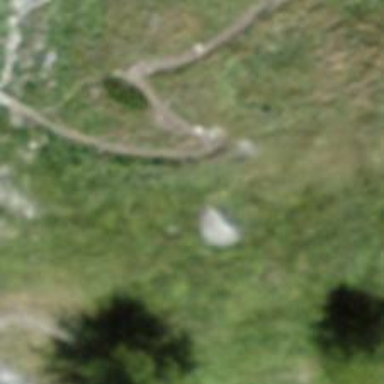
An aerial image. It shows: Path.